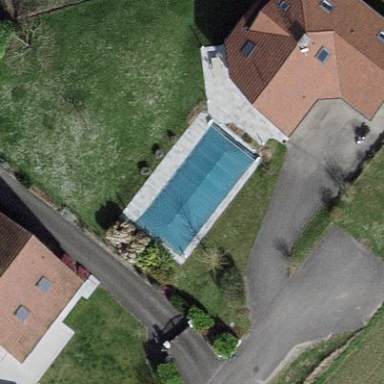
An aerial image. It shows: Swimming pool located in leisure land.